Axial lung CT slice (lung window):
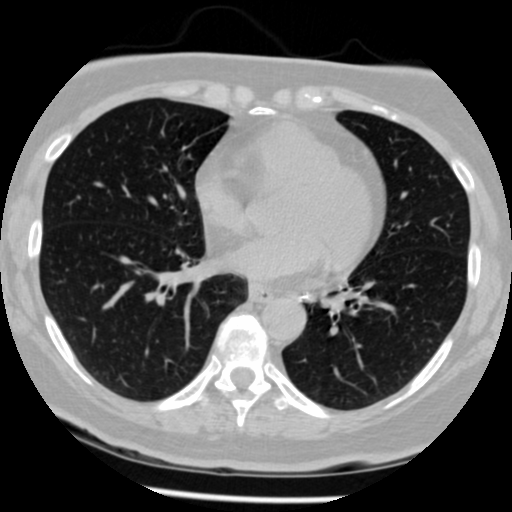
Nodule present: no